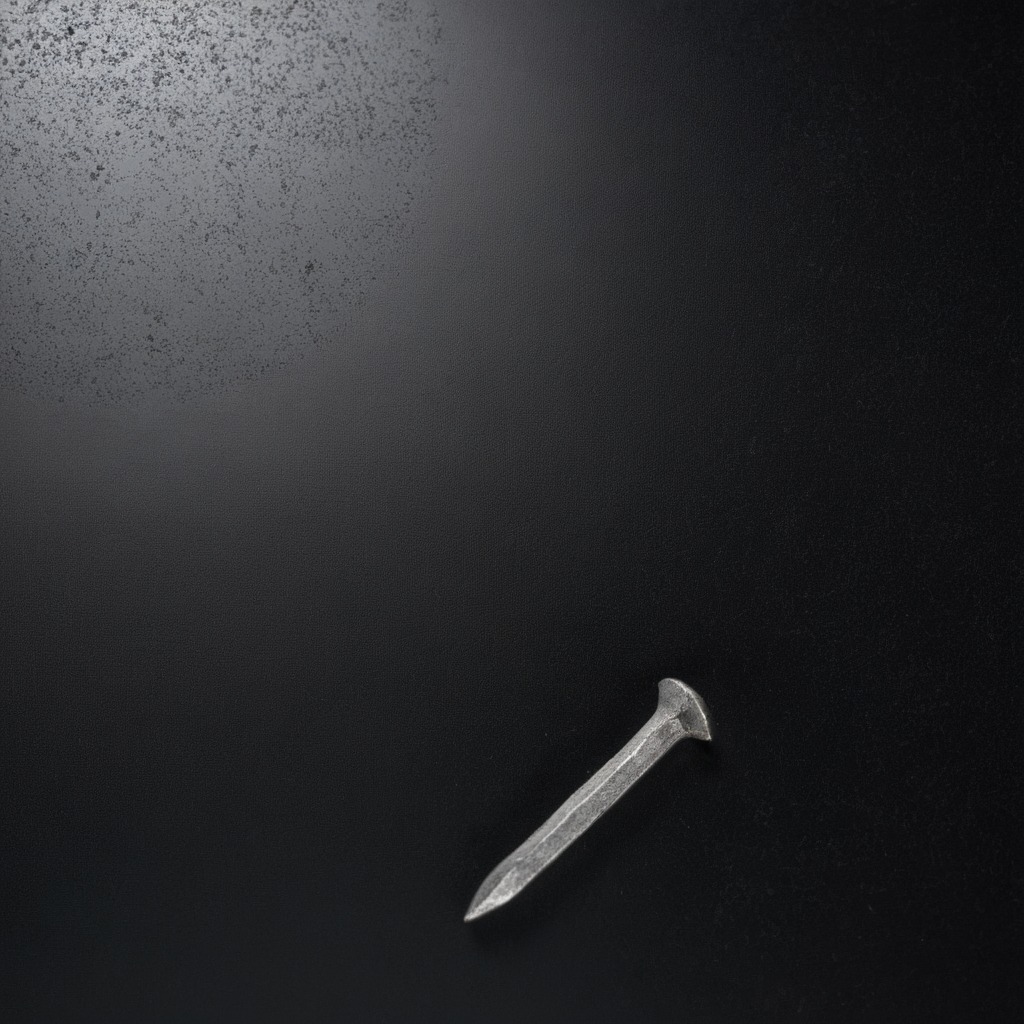
An iron nail is lying on a clean granite tabletop covered with a black rubber mat inside a workshop under bright overhead lighting crisp shadows high clarity worn but beneath the mat.